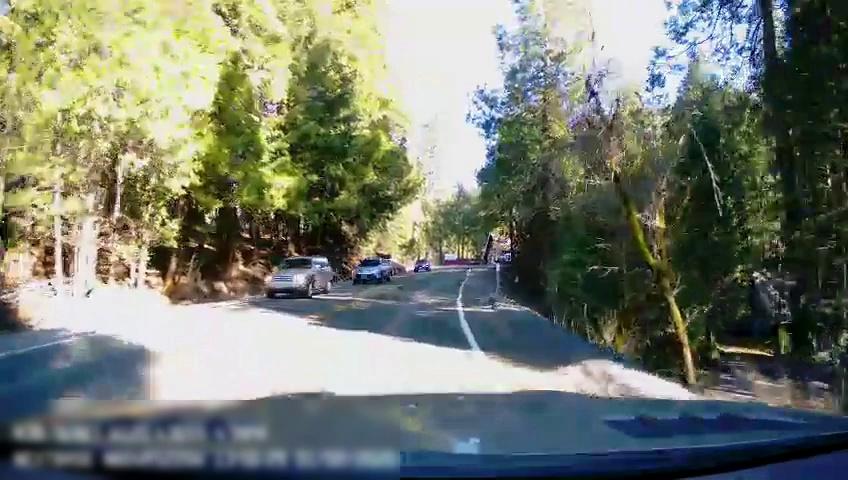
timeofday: Day
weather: Sunny
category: Drivable Space
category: Vehicles | Car
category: Vehicles | Car
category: Vehicles | SUV
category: Lanes | Alternate Lane
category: Lanes | Opposite Lane
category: Lanes | Current Lane
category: Lanes | Opposite Lane